Question:
JRebel stopped reloading my app (even after redeploy) and it seems that my glassfish isn't on its list.
Any idea?
Edit: It says 5.0, but its a 5.1 glassfish version
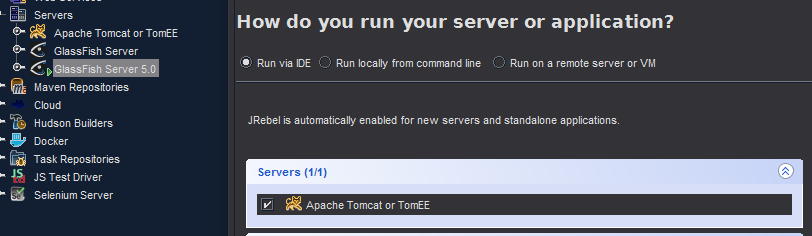
Answer: Resolved my problem by adding -agentpath manually to JVM options (glassfish)